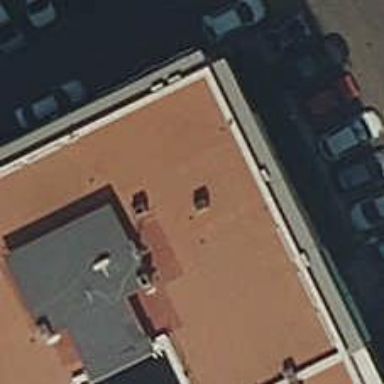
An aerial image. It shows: Car repair shop.